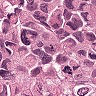
Metastatic tissue present: yes